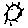
Label: sun